Question: When I parse web sites in R, (system: R+debian) the html object output in the console make me uncomfortable.
The gap is wide between lines. How can I make it normal, to narrow the gap between the lines?
Maybe you can see tha same output with the following code.
'''
options(encoding="gbk")
library(XML)
baseURL <- "http://www.jb51.net/article/27174.htm"
txt <- readLines(baseURL)
txt
'''

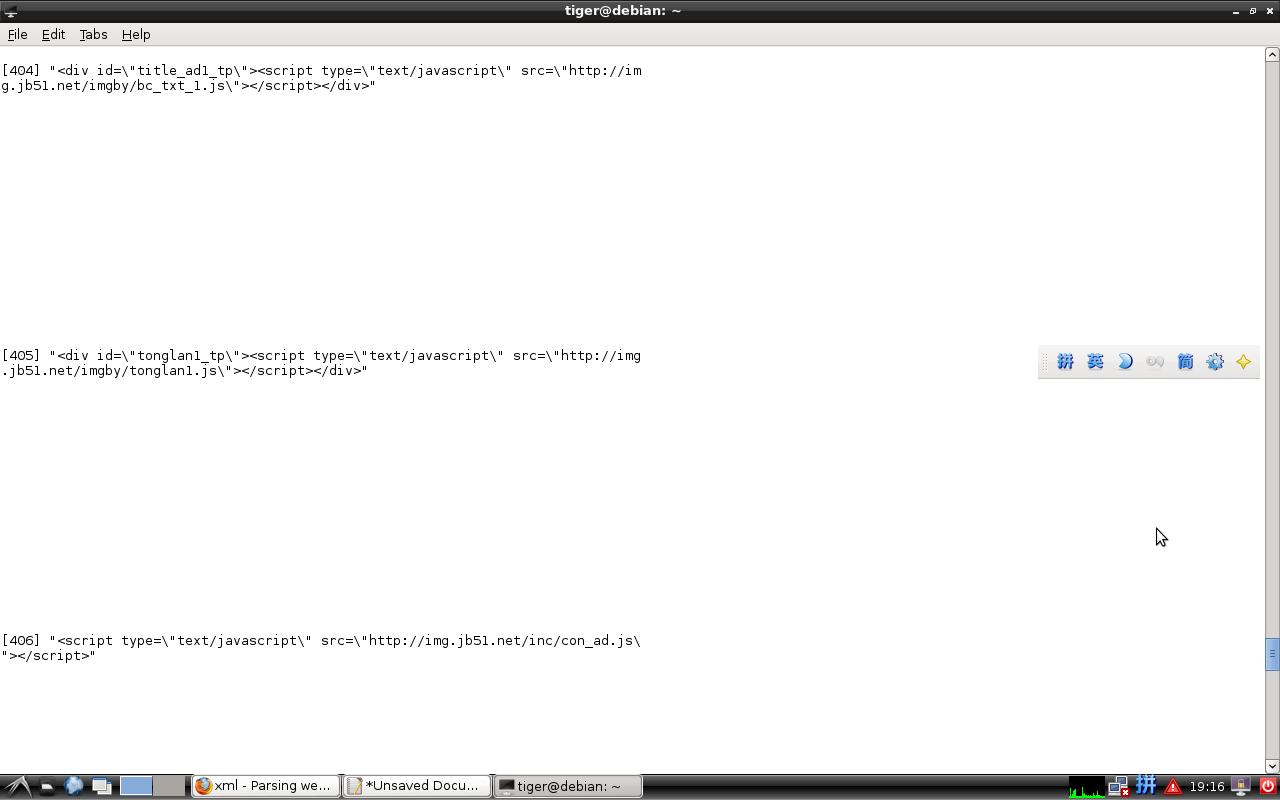
Answer: Interesting, it seems that when 'print'-ing a vector, the longest element decides how all elements will be spaced.
Your longest string is 'txt[374]': on my screen, it takes 19 lines; that means every element of 'txt' will be printed using 19 lines, with possibly a lot of white space.
You don't have that problem when printing a list, so a solution is to do:
'''
print(as.list(txt))
'''